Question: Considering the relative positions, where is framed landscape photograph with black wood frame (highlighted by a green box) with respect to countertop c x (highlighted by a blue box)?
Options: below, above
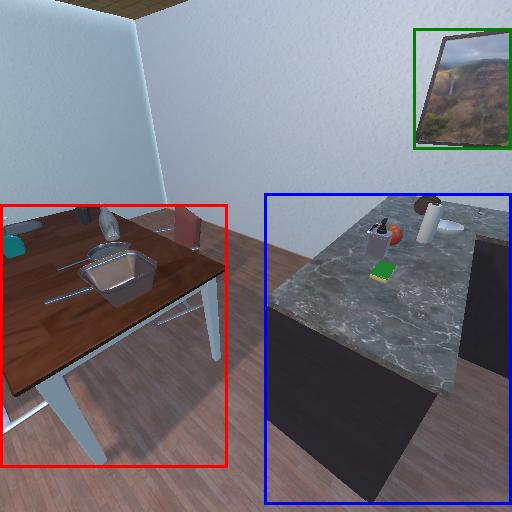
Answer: below